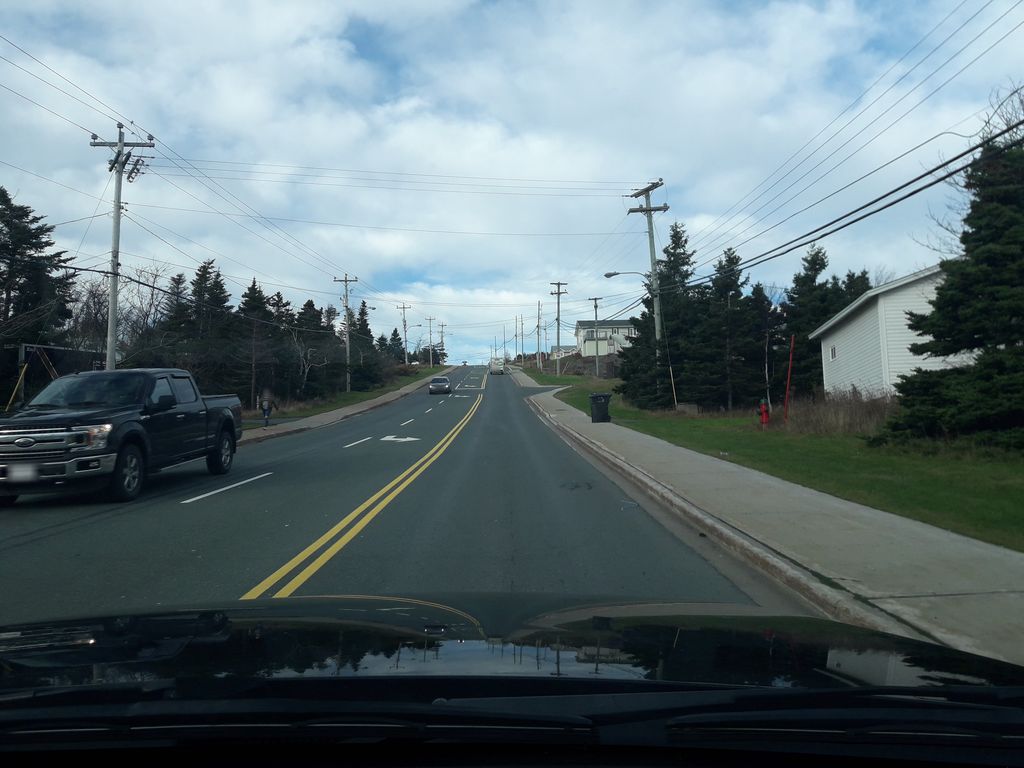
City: st_johns